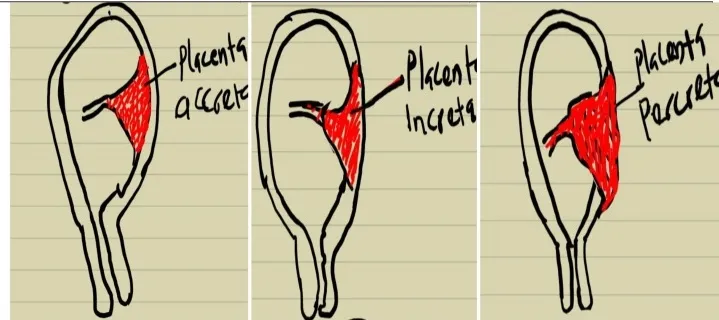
Morbidly adherent placenta spectrum.
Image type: chart (chart)